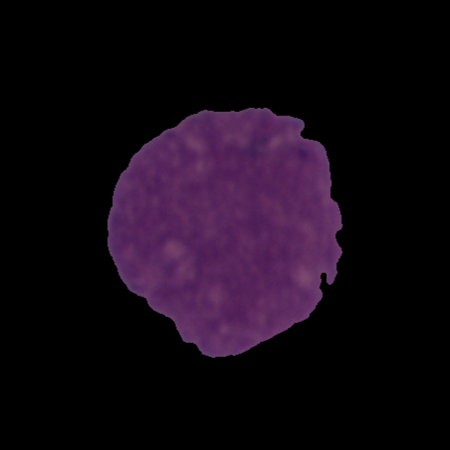
Label: cancer